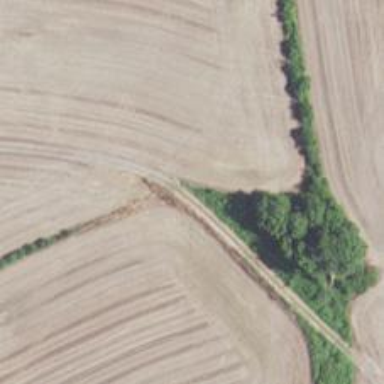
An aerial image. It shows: Culvert tunnel.